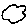
Label: cloud